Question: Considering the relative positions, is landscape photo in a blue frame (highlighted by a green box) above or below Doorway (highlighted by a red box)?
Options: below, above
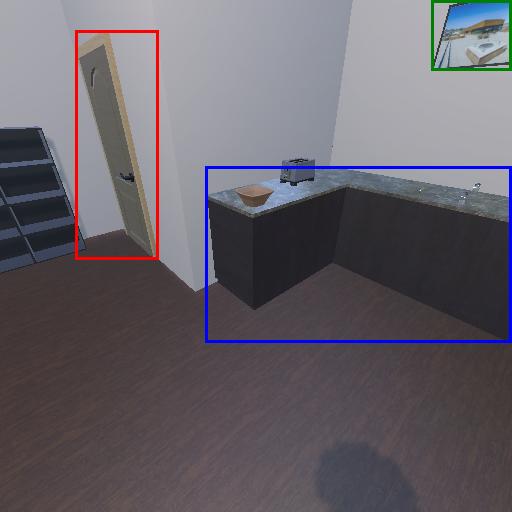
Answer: below